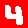
Digit: 4